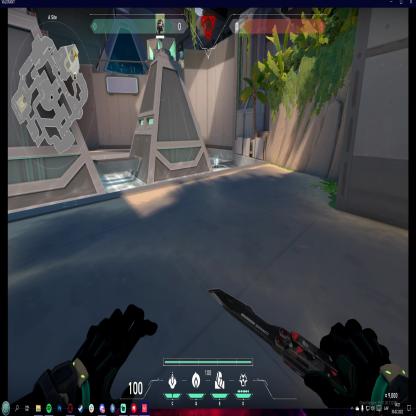
Label: planted spike